Question: I currently have my instance of Datepicker displaying the Button Bar panel that includes the "Today" button, but not the "Done" button. The code I've used to display the button bar is:
'''
<script>
$(function() {
$( "#datepicker" ).datepicker({
showButtonPanel: true
});
});
</script>
'''

I thought by default the "Done" button would show when the showButtonPanel is set to "true." Is there something more that I should add?
Thanks in advance.
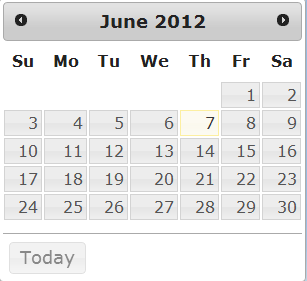
Answer: The buttonPanel does not show the close button if you haven't added your datepicker to an input element
Make sure you are attaching your datepicker to an input and not something like a div.